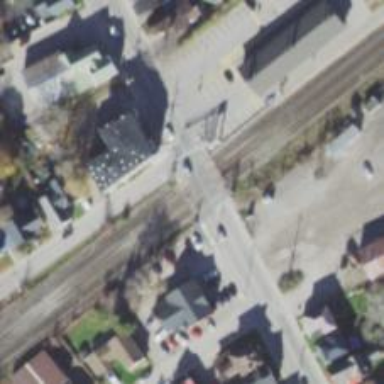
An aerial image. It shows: Railway crossing.